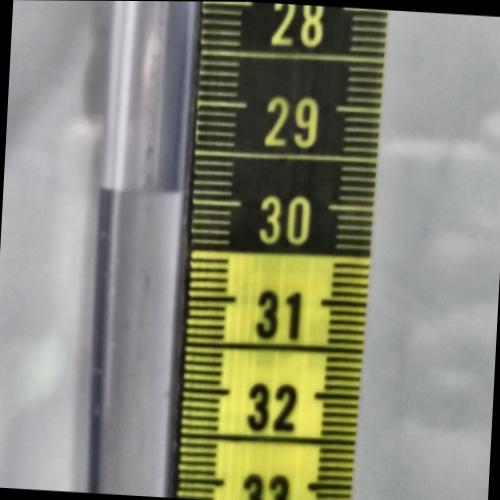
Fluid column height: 29.9 cm